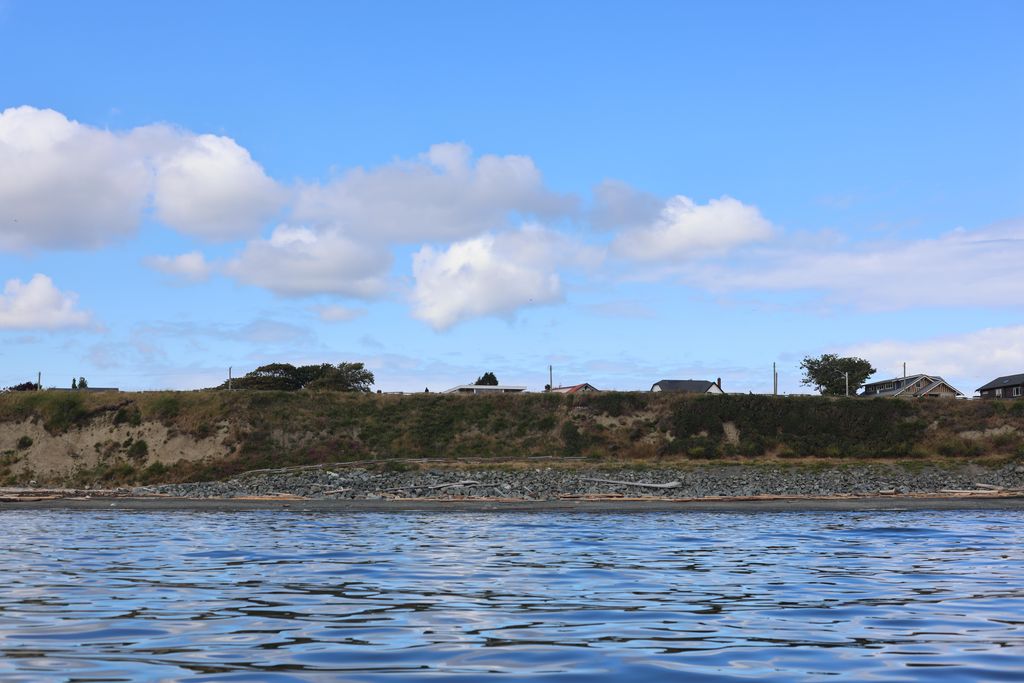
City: victoria